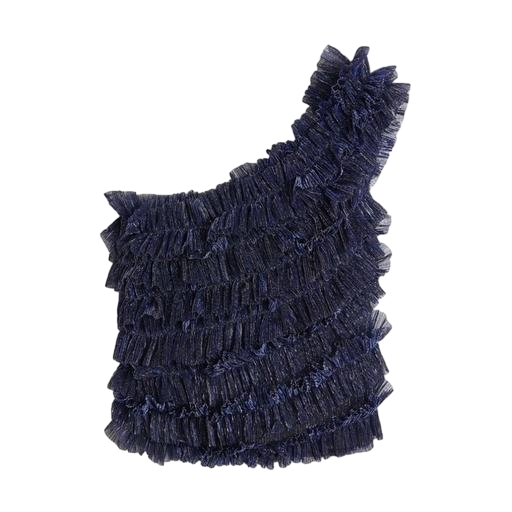
one-shoulder ruffled top, blue exclusive le small ruffle navy, black ruffle-trimmed fil coupé top, white background